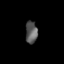
Tissue: lung
Cell type: Epithelial cells
Senescence score: 0.2303
Nuclear area (px): 261
Mean DAPI intensity: 89.126